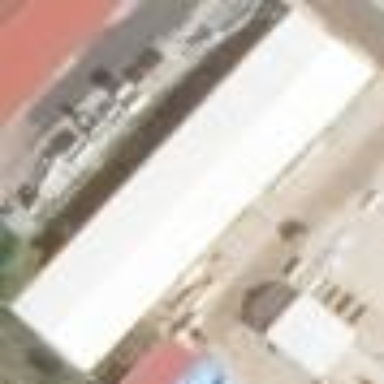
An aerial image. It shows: Shed.